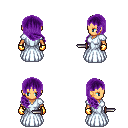
a pixel art fantasy rpg character, female body template, human, tanned skin, underdress, teal pants, purple right-swept hairstyle, gold gloves, black shoes, dagger, four views (front, back, left, right), 2x2 character sprite sheet, small pixel art, hard edges, no anti-aliasing